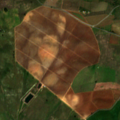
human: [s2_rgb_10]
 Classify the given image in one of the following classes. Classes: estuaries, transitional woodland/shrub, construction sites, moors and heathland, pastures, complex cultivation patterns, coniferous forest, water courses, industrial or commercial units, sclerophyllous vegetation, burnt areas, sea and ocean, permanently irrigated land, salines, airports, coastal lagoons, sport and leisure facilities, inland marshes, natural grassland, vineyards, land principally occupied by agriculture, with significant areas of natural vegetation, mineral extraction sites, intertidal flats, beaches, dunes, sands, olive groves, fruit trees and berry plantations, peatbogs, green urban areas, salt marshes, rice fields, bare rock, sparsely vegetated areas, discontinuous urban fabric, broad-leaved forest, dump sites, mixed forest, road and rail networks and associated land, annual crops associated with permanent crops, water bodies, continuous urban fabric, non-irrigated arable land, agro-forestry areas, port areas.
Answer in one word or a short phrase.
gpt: non-irrigated arable land, vineyards, olive groves, pastures